Question: I would eventually like to pass data from python data structures to Javascript elements that will render it in a Dygraphs graph within an iPython Notebook.
I am new to using notebooks, especially the javascript/nobebook interaction. I have the latest Dygraphs library saved locally on my machine. At the very least, I would like to be able to render a sample Dygraphs plot in the notebook using that library.
See the notebook below. I am trying to execute the simple Dygraphs example code, using the library provided here: <URL>
However, I cannot seem to get anything to render. Is this the proper way to embed/call libraries and then run javascript from within a notebook?

Eventually I would like to generate JSON from Pandas DataFrames and use that data as Dygraphs input.
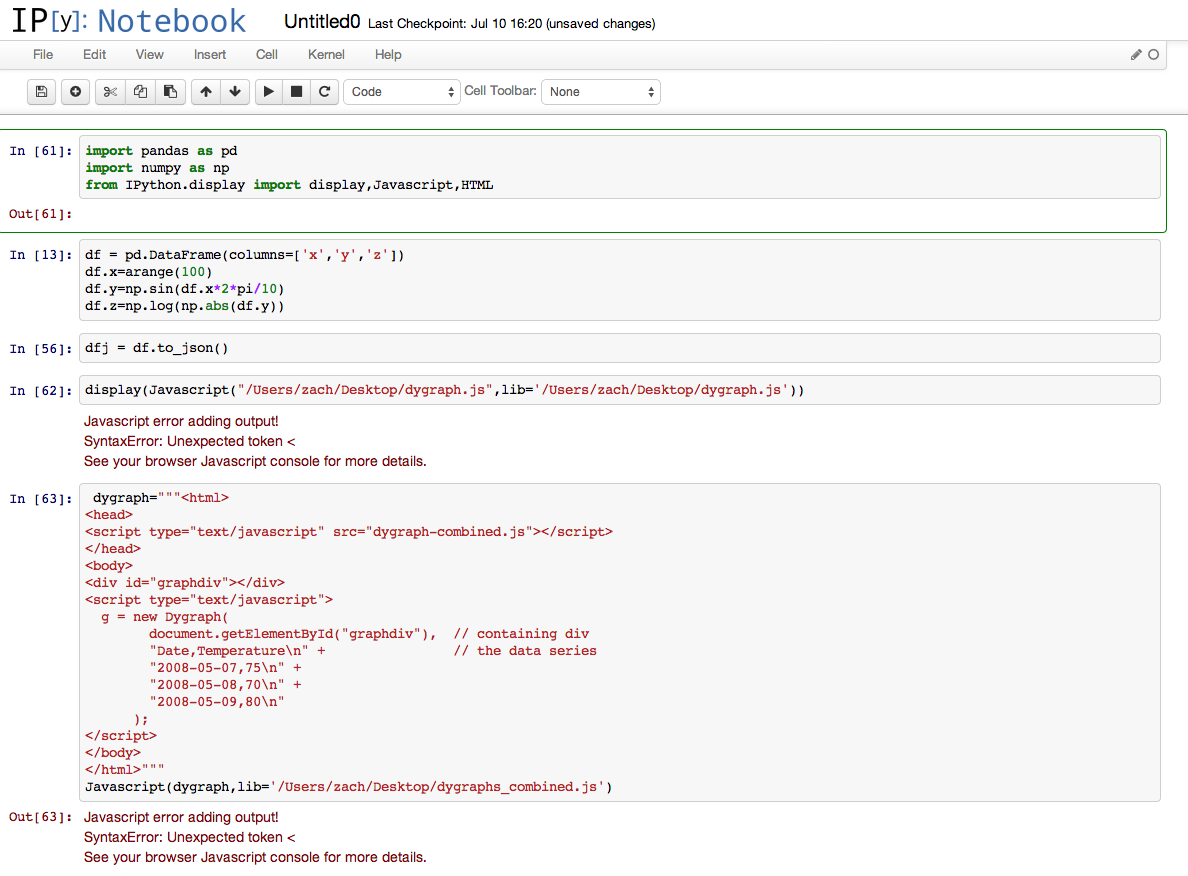
Answer: The trick is to pass the DataFrame into JavaScript and convert it into a <URL>
'''
html = """
<script src="http://dygraphs.com/dygraph-combined.js"></script>
<div id="dygraph" style="width: 600px; height: 400px;"></div>
<script type="text/javascript">
function convertToDataTable(d) {
var columns = _.keys(d);
columns.splice(columns.indexOf("x"), 1);
var out = [];
for (var k in d['x']) {
var row = [d['x'][k]];
columns.forEach(function(col) {
row.push(d[col][k]);
});
out.push(row);
}
return {data:out, labels:['x'].concat(columns)};
}
function handle_output(out) {
var json = out.content.data['text/plain'];
var data = JSON.parse(eval(json));
var tabular = convertToDataTable(data);
g = new Dygraph(document.getElementById("dygraph"), tabular.data, {
legend: 'always',
labels: tabular.labels
})
}
var kernel = IPython.notebook.kernel;
var callbacks = { 'iopub' : {'output' : handle_output}};
kernel.execute("dfj", callbacks, {silent:false});
</script>
"""
HTML(html)
'''
This is what it looks like:

The chart is fully interactive: you can hover, pan, zoom and otherwise interact in the same ways that you would with a typical dygraph.